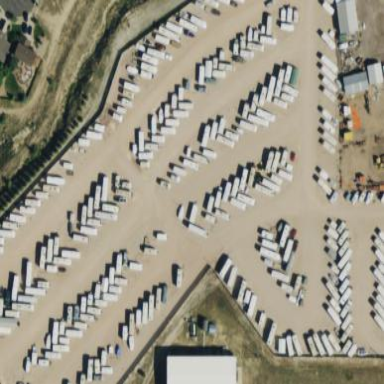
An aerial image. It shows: Commercial area with storage rental shop.